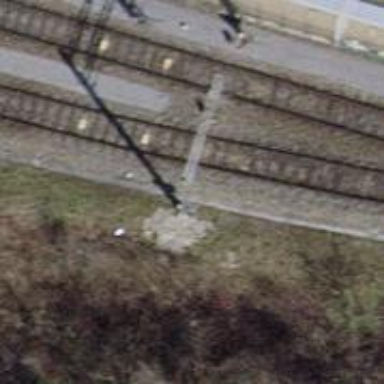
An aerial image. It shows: Railway signal.